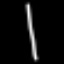
Label: line